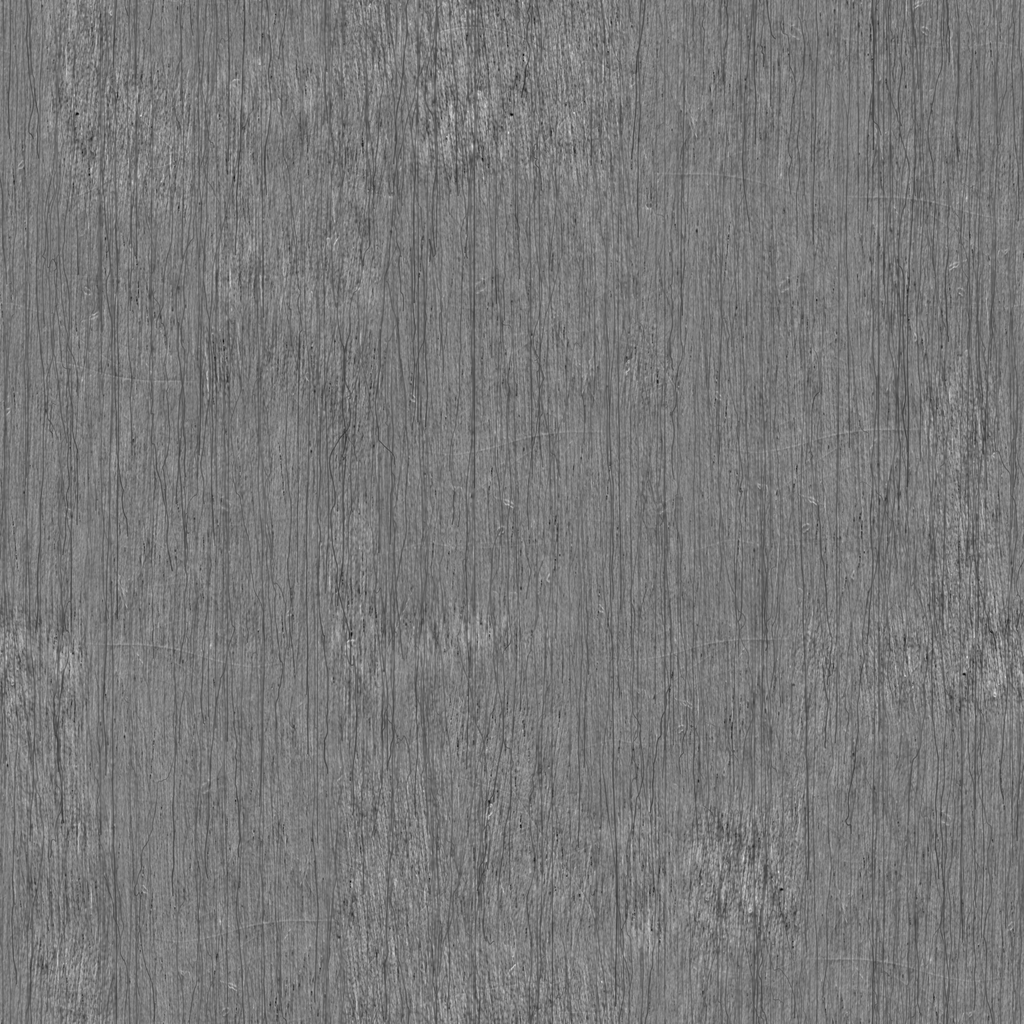
Texture map type: Displacement